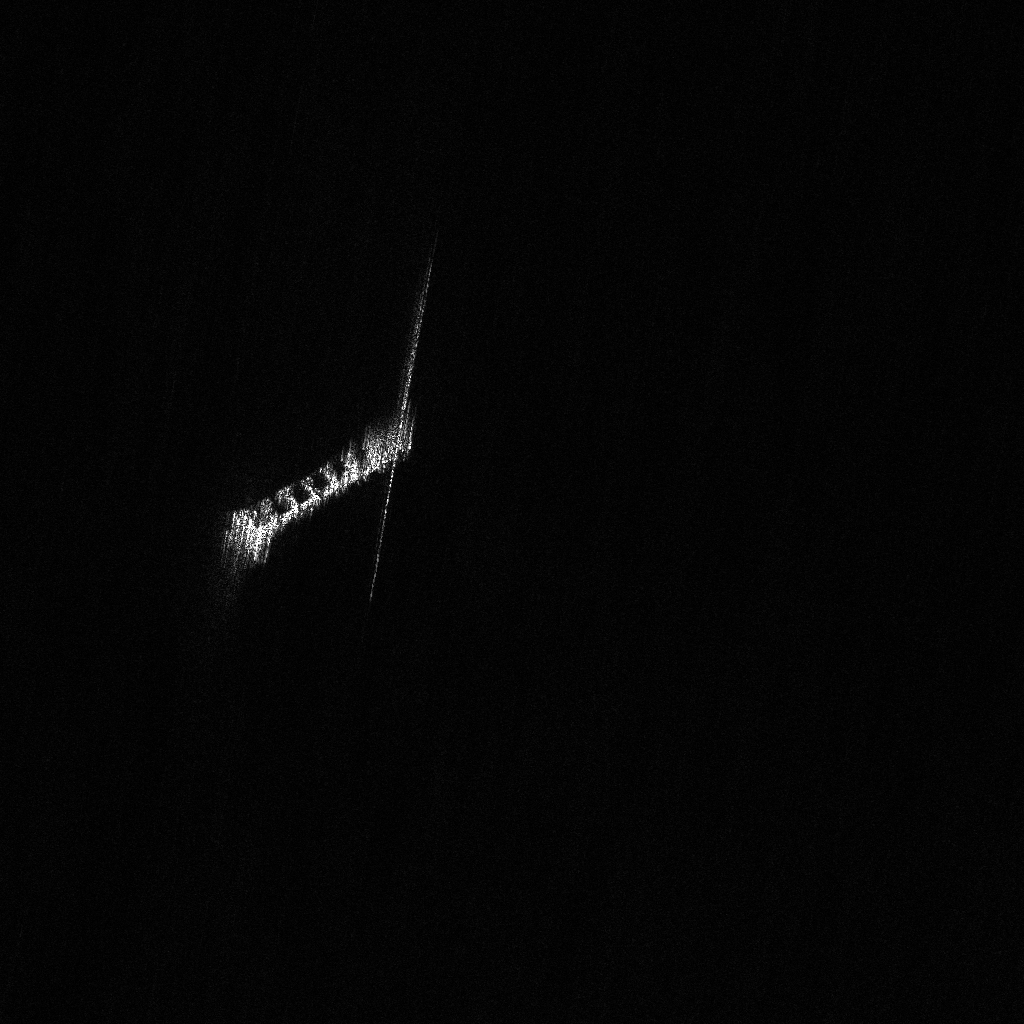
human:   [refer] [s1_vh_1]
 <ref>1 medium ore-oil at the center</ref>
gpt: <box>[[28, 36, 34, 57, 59]]</box>